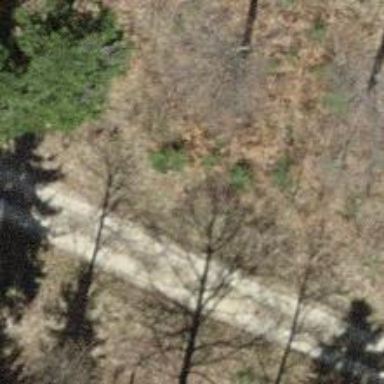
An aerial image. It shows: Gravel track with grade2 tracktype.